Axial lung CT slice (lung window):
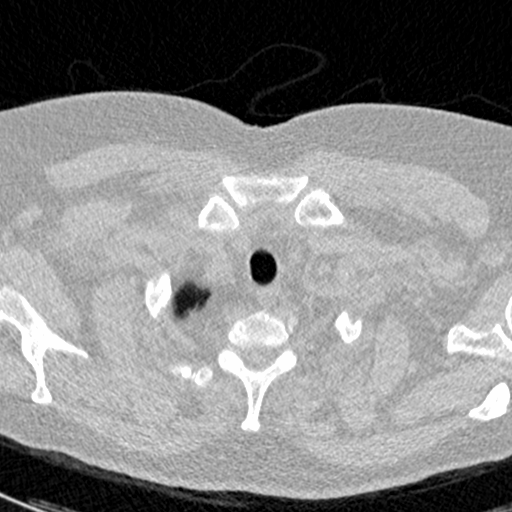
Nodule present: no